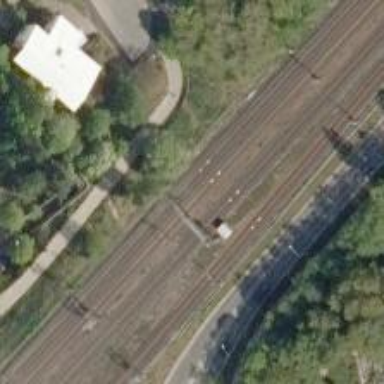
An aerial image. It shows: Railway signal.